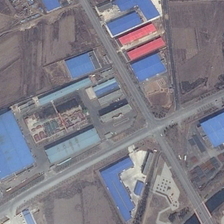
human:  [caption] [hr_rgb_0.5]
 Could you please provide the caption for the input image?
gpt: some buildings and bareland are in an industrial area .

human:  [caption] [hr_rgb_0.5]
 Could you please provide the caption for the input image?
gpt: some buildings and bareland are in an industrial area .

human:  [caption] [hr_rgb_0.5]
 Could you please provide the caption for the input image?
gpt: some buildings and bareland are in an industrial area .

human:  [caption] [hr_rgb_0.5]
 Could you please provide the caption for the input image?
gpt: some buildings and bareland are in an industrial area .

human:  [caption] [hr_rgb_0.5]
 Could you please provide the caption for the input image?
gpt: some buildings and bareland are in an industrial area .